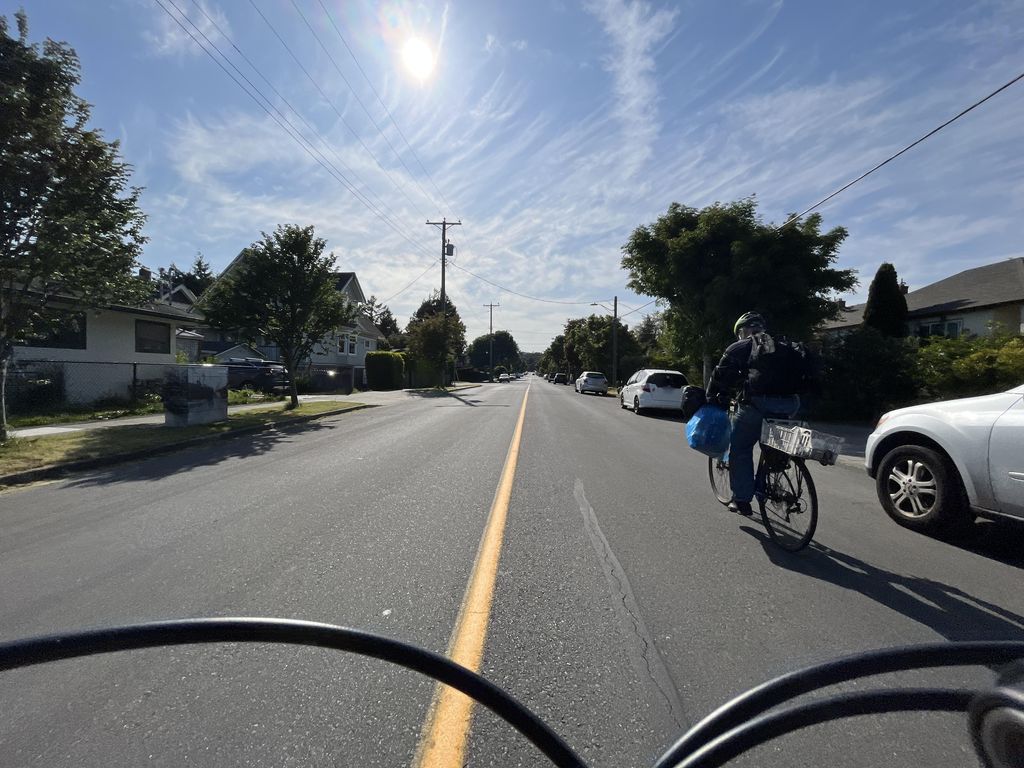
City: victoria